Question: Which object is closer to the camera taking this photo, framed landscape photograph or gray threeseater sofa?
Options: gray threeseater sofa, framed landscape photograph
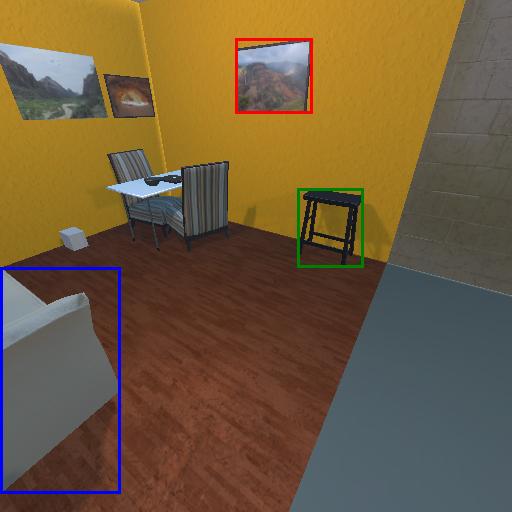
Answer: gray threeseater sofa